Question: first of all i'm working on osx 10.6.8
i installed scrapy using the command:
'''
sudo easy_install Scrapy
'''
and everything seemed working fine. but when i try to create a new project using
'''
scrapy startproject tutorial
'''
i only get
'''
Scrapy 0.22.2 requires Python 2.7
'''

i tried <URL> solution, but i get the same problem.
how could i fix this?
EDIT: i think i have understood the problem: 'easy-install' referrs to an older version of python (2.6) that it is in my system under '/Library/Python/2.6' (probably it was pre-installed), so i installed scrapy for python 2.6! that's why i get the error. but now i don't know how to install scrapy for the right version of python!
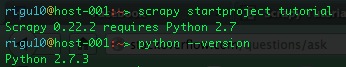
Answer: i solved following [this][1] guide and executing again:
'''
sudo easy_install scrapy
'''
now it works!